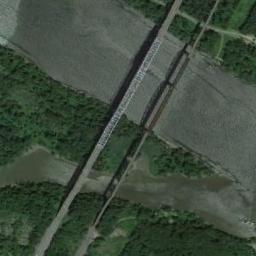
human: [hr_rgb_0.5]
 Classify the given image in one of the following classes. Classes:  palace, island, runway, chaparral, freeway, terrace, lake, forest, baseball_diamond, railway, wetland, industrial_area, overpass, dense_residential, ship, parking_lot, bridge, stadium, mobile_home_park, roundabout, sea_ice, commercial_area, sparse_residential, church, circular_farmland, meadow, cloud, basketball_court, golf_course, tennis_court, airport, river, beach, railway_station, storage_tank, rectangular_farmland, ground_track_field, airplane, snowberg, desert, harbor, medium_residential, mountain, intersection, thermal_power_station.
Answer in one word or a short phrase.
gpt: bridge